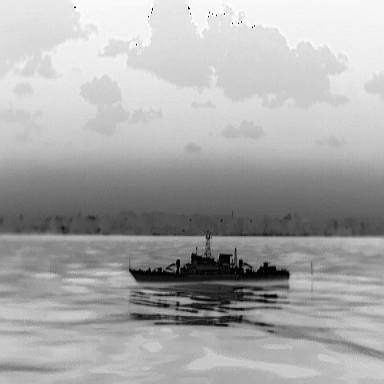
There is a warship in the infrared image.